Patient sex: F
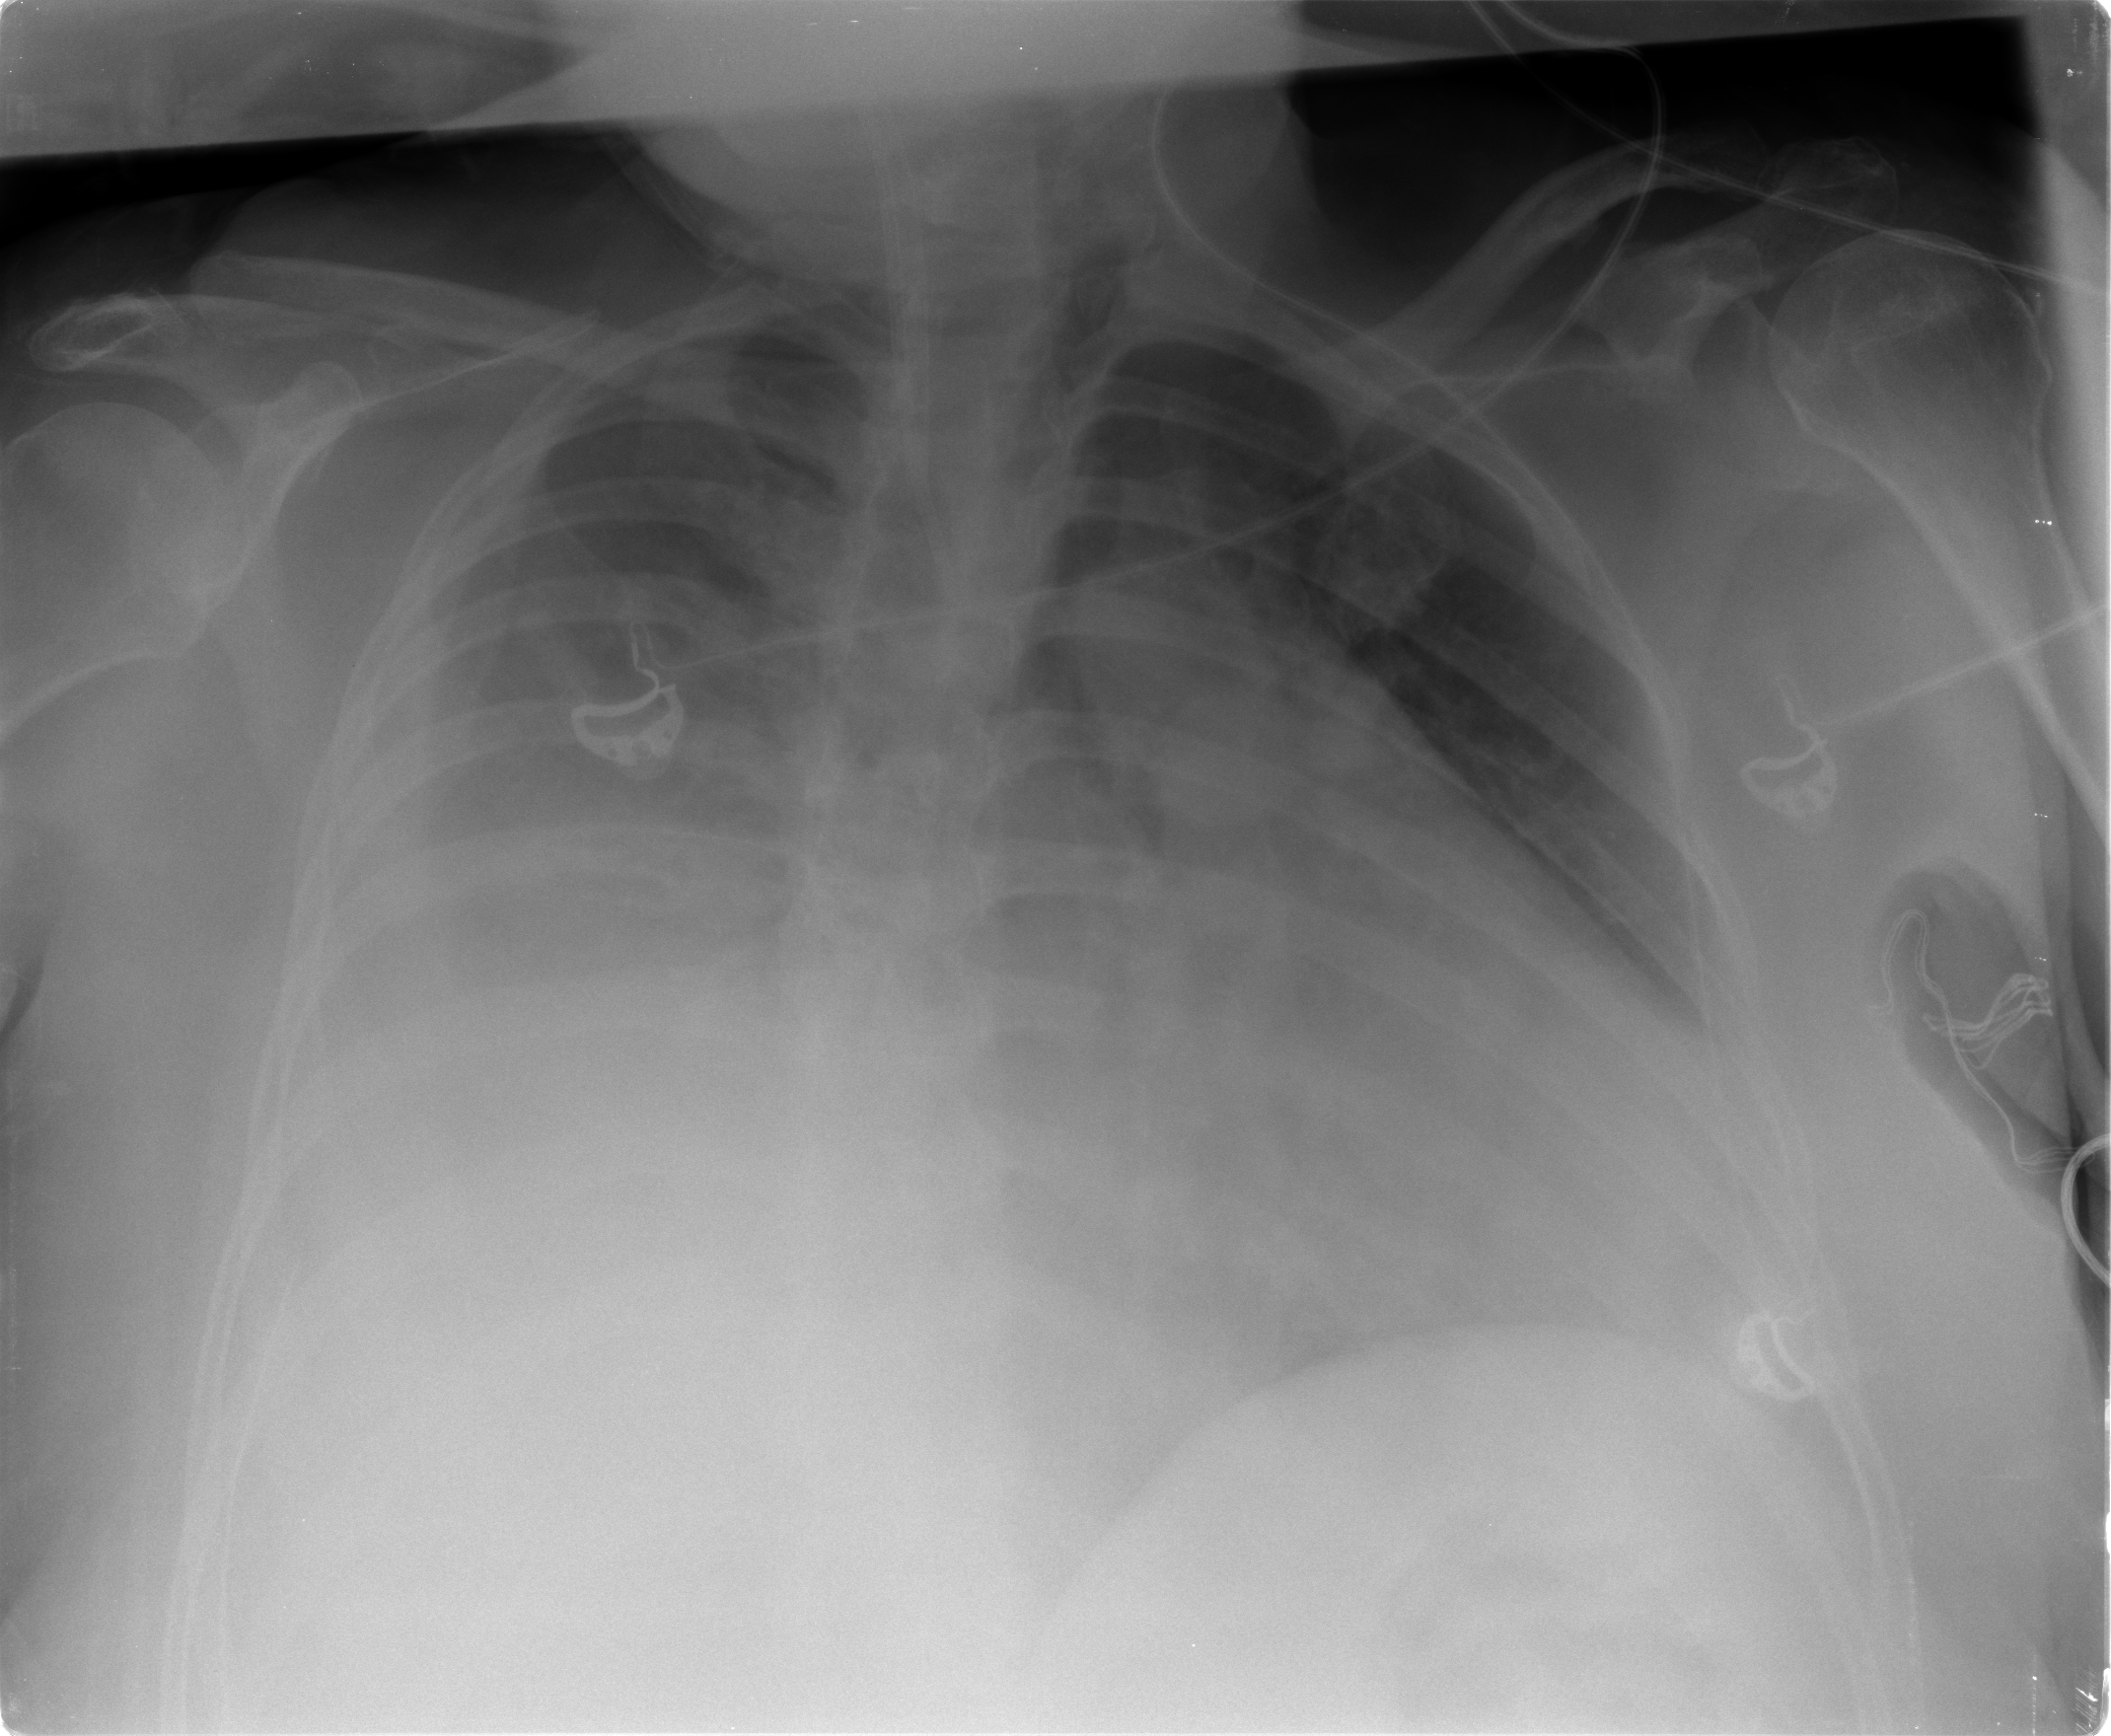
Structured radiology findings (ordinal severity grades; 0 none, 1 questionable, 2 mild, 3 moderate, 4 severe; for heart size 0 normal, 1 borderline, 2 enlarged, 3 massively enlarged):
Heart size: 2
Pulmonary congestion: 2
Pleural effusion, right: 3
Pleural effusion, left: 0
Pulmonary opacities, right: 2
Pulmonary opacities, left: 0
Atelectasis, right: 3
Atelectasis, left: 2